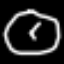
Label: clock